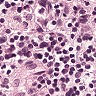
Metastatic tissue present: no